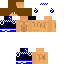
A male human skin with medium skin, wearing brown long hair dressed in a blue hoodie and blue pants, featuring a closed mouth.